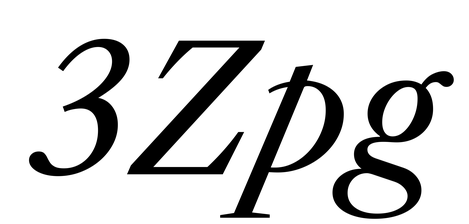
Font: LibreCaslonText-Italic_Italic